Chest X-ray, PA view. Patient: 45 years old, sex F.
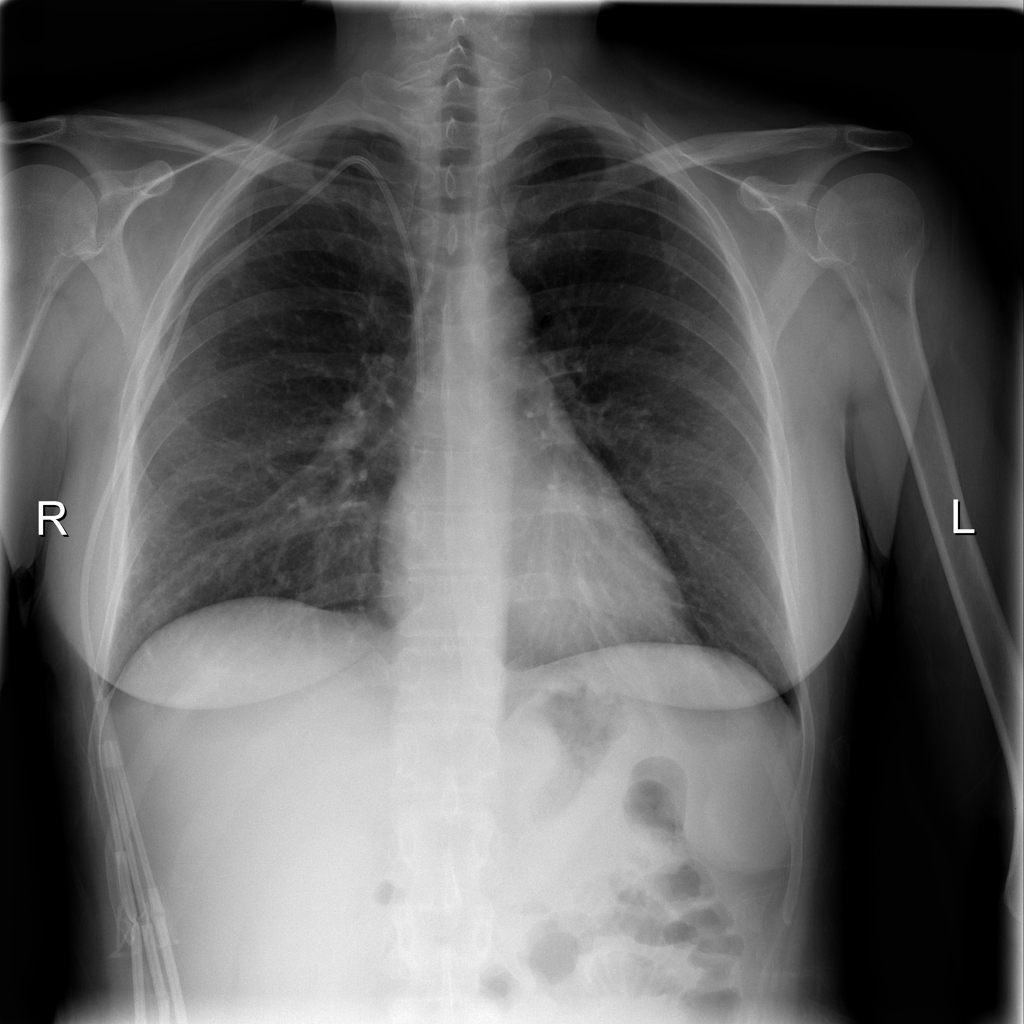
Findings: No Finding